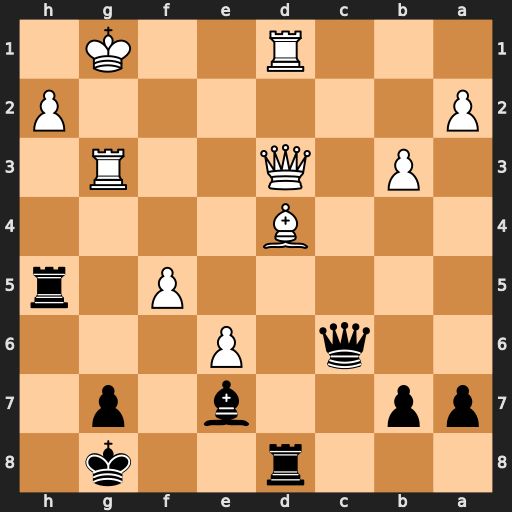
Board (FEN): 3r2k1/pp2b1p1/2q1P3/5P1r/3B4/1P1Q2R1/P6P/3R2K1
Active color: b
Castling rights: -
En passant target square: -
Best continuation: Rxd4 Qxd4 Bc5